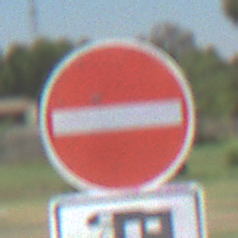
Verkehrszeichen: VerbotDerEinfahrt
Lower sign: MehrspurigeFahrzeugeFrei10
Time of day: Midday
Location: Outdoor (Nature)
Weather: Clear
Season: NotSpecified
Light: Natural